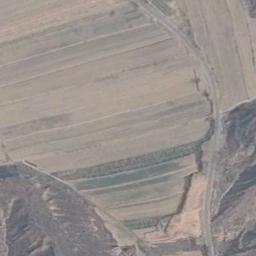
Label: terrace